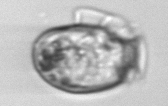
Label: Dinophysis_acuminata